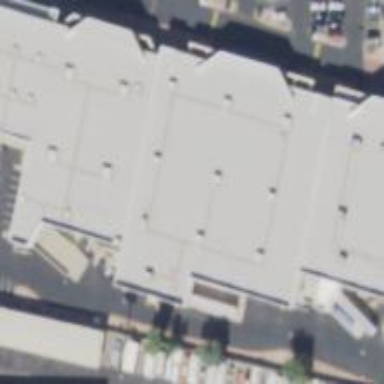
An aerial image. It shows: Building.